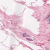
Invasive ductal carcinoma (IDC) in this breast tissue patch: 0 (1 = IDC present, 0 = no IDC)